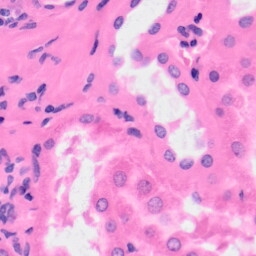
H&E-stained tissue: Kidney